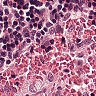
Metastatic tissue present: no